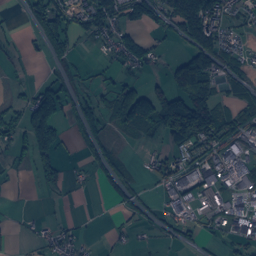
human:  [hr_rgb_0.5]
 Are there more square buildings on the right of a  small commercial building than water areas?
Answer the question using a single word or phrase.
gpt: no

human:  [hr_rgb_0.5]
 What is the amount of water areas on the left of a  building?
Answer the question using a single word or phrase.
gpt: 16

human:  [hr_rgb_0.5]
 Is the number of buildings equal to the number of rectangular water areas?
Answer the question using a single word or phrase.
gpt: no

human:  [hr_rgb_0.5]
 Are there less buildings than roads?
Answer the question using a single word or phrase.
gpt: no

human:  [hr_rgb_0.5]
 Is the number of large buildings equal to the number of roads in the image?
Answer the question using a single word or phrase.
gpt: no

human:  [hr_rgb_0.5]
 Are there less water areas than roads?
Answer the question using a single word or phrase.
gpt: yes

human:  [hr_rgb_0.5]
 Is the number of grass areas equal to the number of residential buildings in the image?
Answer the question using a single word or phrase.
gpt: no

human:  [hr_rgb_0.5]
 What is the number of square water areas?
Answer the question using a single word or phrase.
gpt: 3

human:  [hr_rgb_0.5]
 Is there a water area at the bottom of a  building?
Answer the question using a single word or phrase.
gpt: yes

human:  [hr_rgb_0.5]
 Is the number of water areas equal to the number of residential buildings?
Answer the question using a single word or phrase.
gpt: no

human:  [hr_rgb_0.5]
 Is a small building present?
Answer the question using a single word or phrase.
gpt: yes

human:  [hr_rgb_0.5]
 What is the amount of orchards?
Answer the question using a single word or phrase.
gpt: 16

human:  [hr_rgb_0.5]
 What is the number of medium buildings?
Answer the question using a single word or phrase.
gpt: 27

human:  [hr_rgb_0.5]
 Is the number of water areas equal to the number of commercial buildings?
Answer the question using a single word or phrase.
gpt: no

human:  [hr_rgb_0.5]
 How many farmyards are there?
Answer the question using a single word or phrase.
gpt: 6

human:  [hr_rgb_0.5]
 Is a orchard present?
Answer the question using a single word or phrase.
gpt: yes

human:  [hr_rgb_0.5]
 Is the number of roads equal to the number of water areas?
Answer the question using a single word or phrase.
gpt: no

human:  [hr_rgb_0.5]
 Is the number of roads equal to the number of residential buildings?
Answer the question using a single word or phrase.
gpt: no

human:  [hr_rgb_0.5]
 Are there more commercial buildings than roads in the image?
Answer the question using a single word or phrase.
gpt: no

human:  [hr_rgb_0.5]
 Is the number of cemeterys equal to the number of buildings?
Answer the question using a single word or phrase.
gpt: no

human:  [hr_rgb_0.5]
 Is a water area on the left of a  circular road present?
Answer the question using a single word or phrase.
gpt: no

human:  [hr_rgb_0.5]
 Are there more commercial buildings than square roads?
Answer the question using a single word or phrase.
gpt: yes

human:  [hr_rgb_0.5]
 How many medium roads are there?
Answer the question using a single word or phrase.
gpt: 0

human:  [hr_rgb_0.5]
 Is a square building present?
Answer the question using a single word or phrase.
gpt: no

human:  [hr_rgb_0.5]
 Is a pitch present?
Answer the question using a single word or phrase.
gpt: yes

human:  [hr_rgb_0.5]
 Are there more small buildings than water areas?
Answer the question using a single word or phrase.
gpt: yes

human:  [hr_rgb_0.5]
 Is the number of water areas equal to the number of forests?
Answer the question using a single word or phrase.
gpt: no

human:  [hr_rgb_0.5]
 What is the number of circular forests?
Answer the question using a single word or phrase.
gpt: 1

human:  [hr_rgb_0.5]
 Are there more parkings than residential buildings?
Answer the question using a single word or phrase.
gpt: no

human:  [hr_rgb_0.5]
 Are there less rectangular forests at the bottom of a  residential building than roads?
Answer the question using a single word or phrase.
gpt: yes

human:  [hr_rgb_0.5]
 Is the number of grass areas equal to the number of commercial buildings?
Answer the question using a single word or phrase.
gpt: no

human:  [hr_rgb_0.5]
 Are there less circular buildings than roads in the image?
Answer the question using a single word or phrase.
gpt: yes

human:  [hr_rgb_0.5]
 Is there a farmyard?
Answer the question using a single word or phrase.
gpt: yes

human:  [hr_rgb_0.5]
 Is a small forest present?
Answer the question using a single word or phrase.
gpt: yes

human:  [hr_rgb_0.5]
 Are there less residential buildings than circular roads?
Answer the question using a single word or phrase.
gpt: no

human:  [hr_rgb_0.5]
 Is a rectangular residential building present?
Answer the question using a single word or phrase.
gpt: yes